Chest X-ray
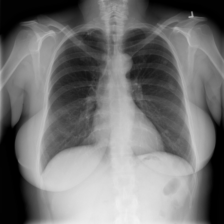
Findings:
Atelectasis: negative
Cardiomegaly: negative
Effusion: negative
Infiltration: negative
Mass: negative
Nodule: negative
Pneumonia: negative
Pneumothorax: negative
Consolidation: negative
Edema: negative
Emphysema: negative
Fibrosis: negative
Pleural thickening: negative
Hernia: negative